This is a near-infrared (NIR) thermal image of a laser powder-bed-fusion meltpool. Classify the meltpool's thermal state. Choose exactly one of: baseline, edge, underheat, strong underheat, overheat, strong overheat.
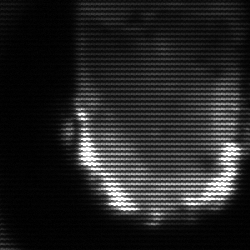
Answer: baseline